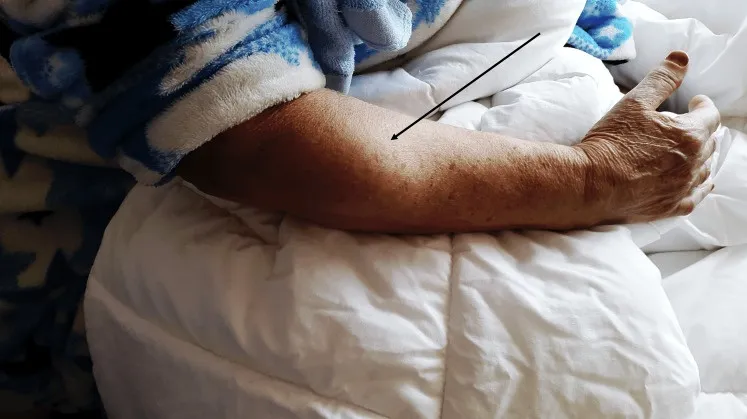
Clinical image showing a mass developed in the posterolateral aspect of the right forearm.
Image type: medical_photograph (other_medical_photograph)